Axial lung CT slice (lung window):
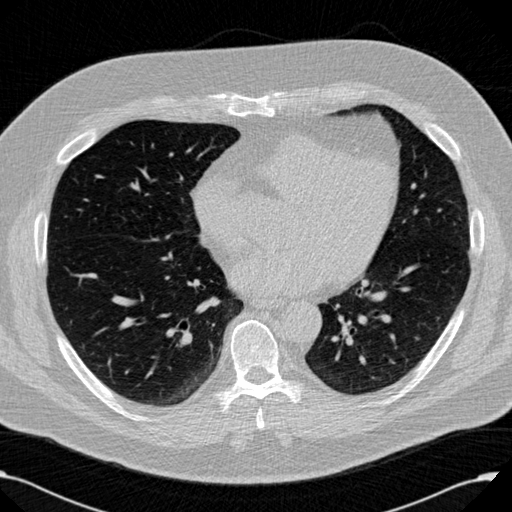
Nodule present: no